Question: What is the first menu option?
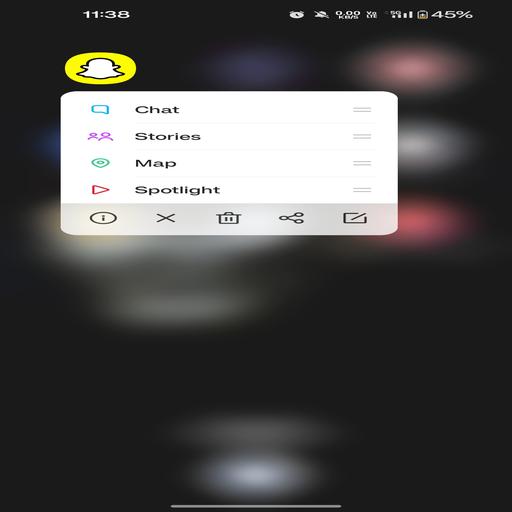
Answer: Chat